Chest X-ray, PA view. Patient: 52 years old, sex M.
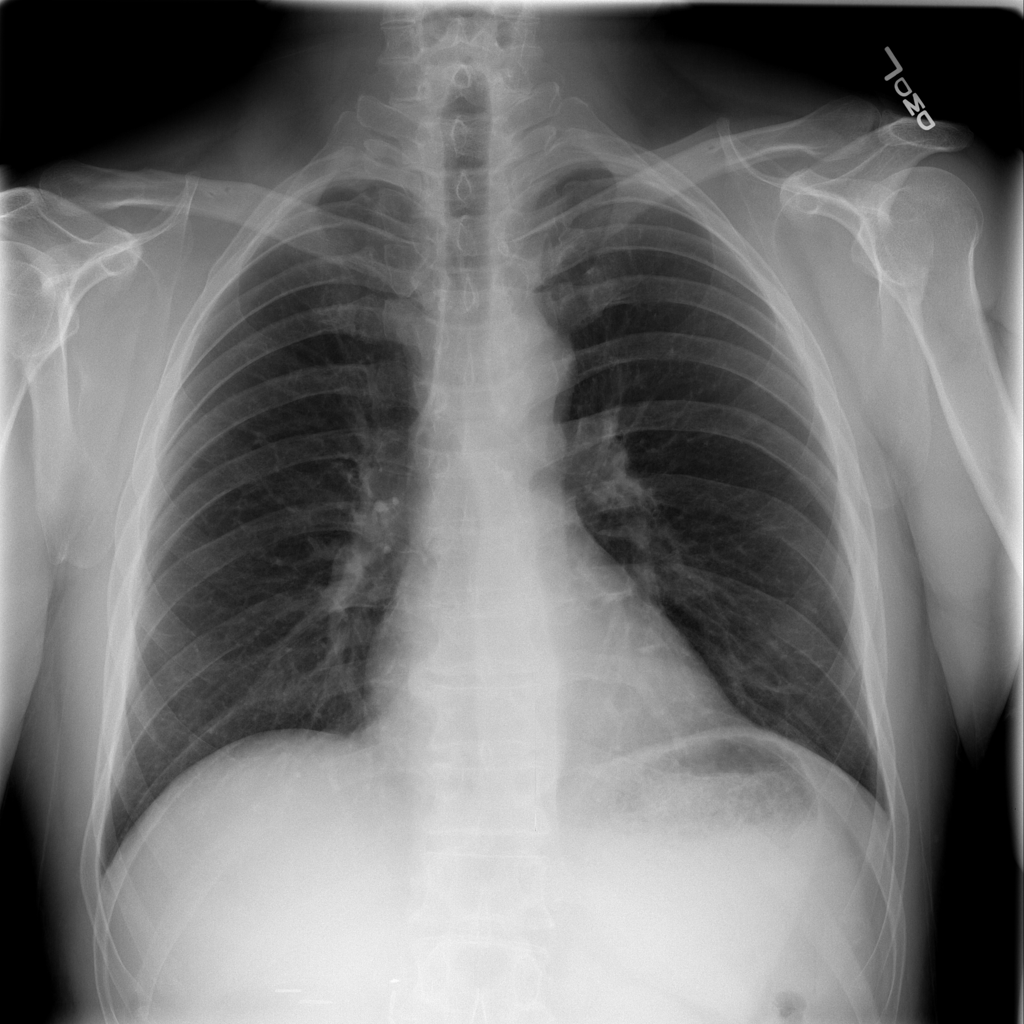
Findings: No Finding